You are looking at the envelope spectrum of a bearing's vibration signal. The marked vertical lines are the theoretical fault frequencies for the outer race, inner race, rolling elements, and cage. What is the most likely bearing condition (normal, inner_race, outer_race, ball)?
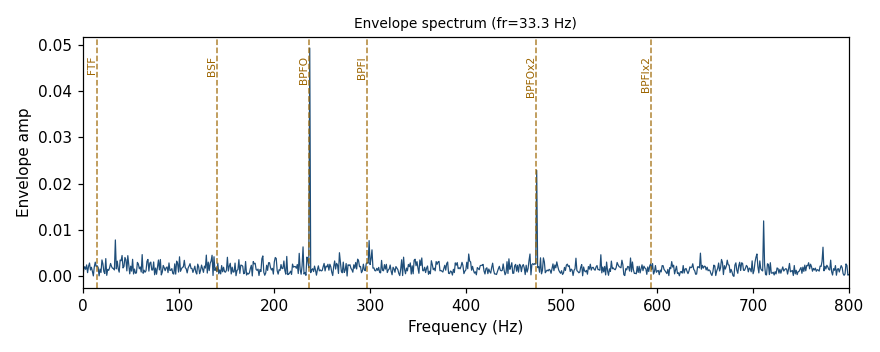
Answer: outer_race